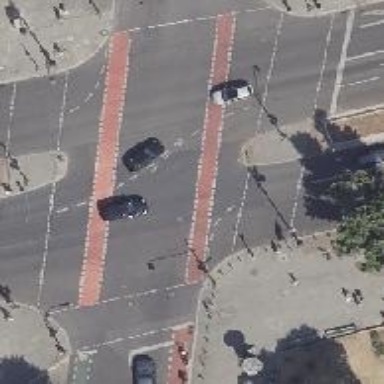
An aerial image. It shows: Tertiary road with asphalt surface and cycle lanes on both sides.